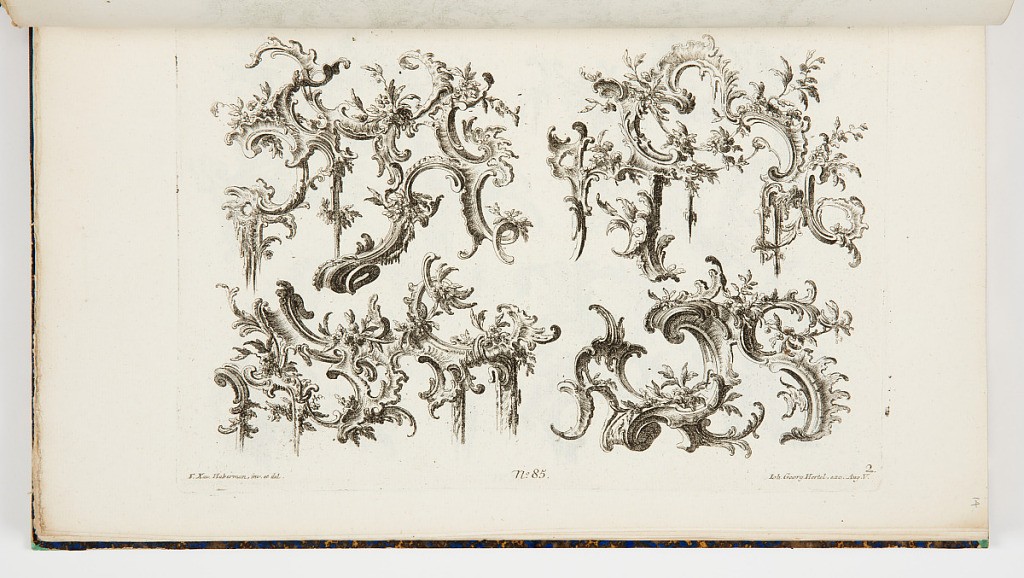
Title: Designs for Rocaille Motifs
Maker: Franz Xaver Habermann, German, 1721 – 1796
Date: mid- 18th century
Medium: Etching on off white laid paper
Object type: Print
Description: Four designs of rocaille motifs comprised of scrolls, rinceaux, batwings, and dripping verdure. The plate is signed and numbered.